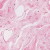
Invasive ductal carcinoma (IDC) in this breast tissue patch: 0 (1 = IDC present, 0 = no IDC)